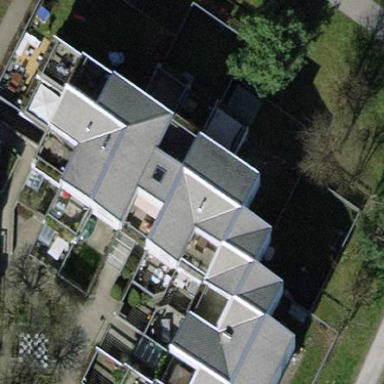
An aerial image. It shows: Terrace building.